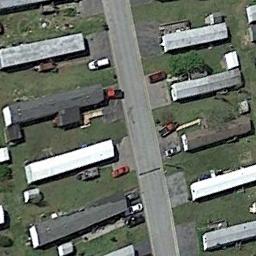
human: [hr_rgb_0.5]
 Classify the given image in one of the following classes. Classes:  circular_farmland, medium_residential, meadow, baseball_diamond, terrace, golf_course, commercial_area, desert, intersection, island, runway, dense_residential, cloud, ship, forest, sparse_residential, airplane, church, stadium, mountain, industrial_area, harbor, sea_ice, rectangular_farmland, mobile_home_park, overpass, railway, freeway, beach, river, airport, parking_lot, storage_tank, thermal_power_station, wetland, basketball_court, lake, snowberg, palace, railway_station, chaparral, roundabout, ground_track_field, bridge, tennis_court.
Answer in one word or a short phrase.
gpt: mobile_home_park